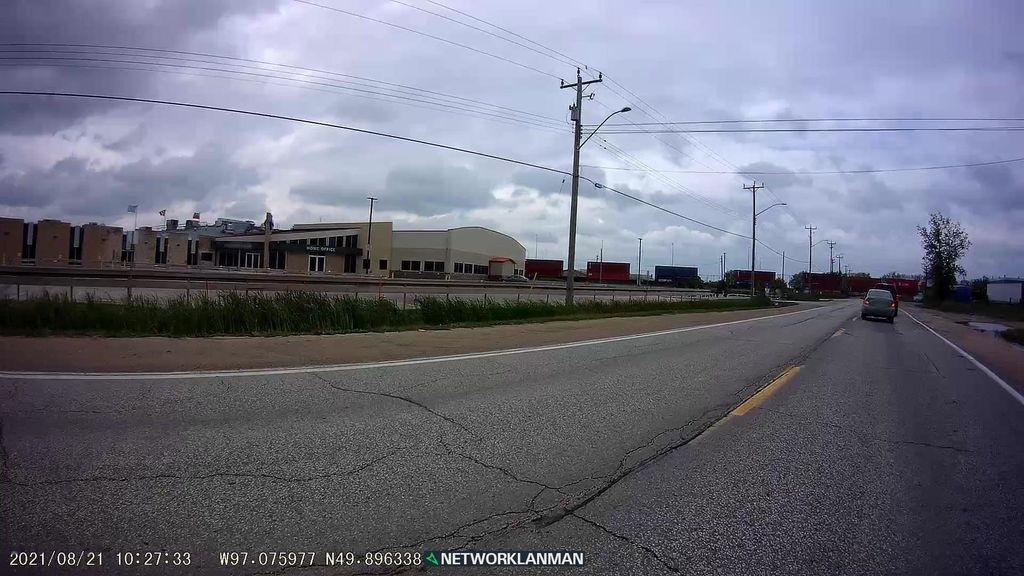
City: winnipeg